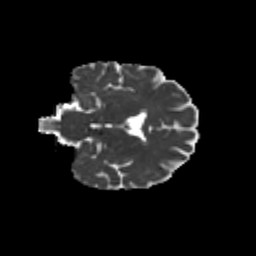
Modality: MD
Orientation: coronal
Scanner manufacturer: siemens
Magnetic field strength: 3 T
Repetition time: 9.2 s
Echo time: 0.084 s